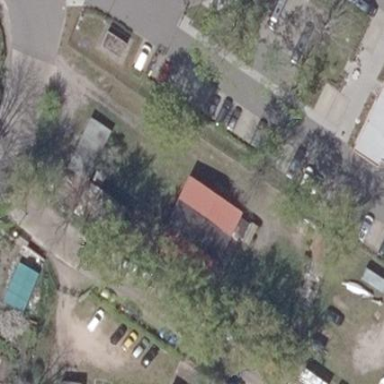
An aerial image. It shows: Shed.